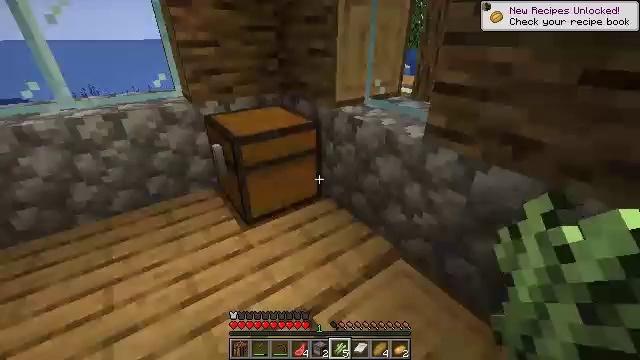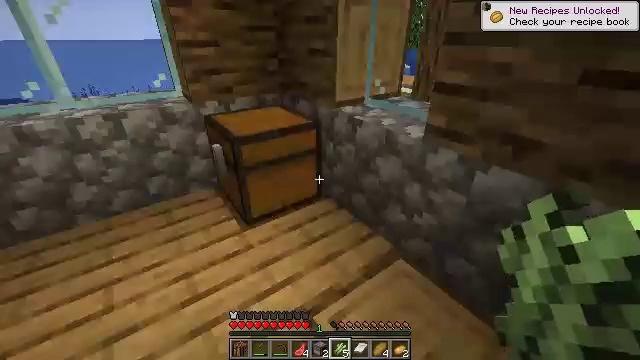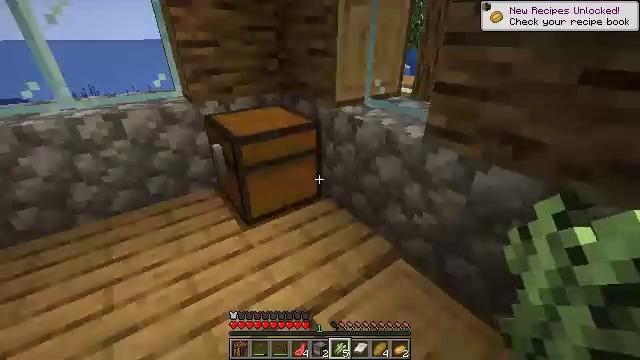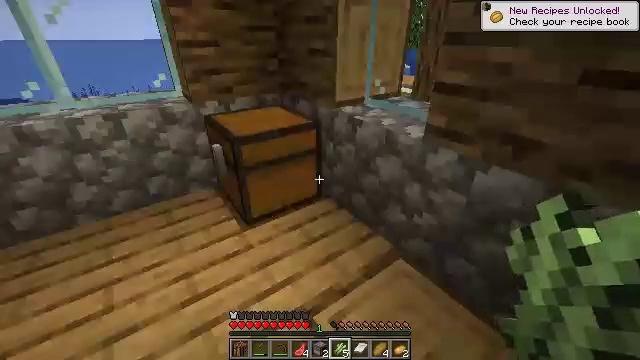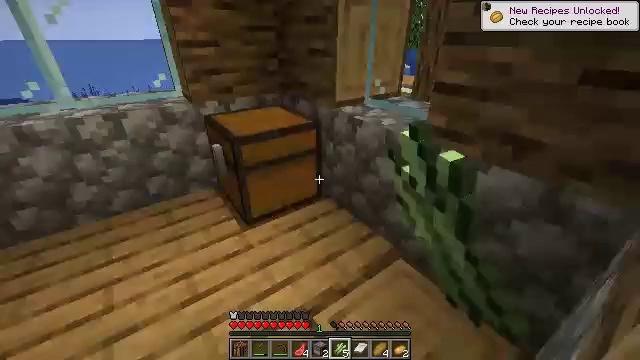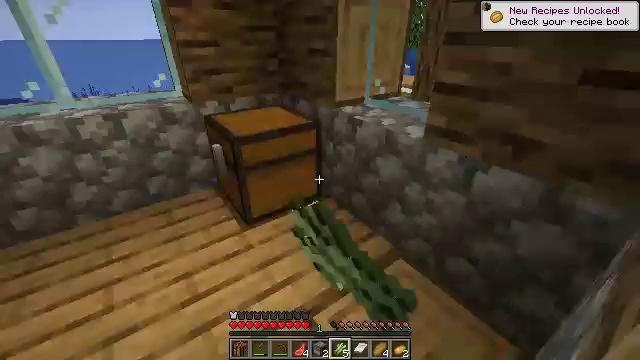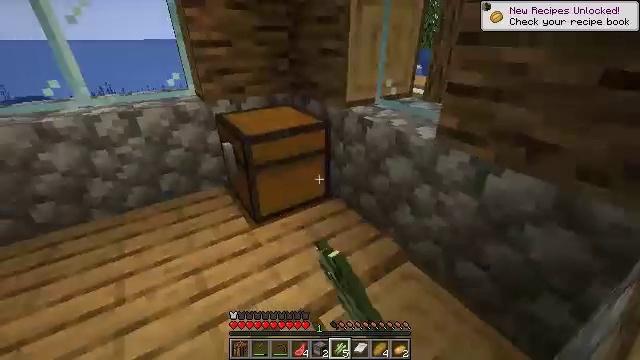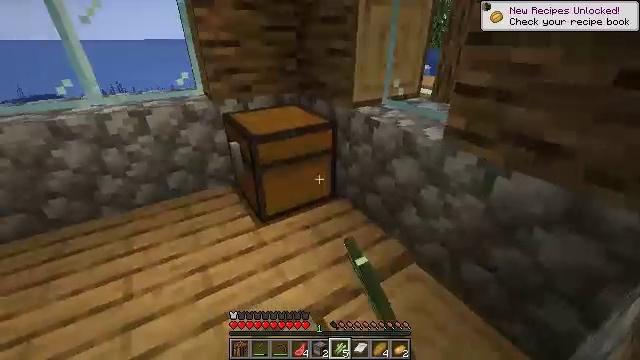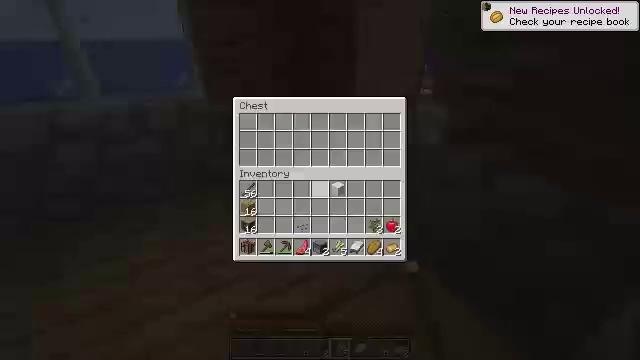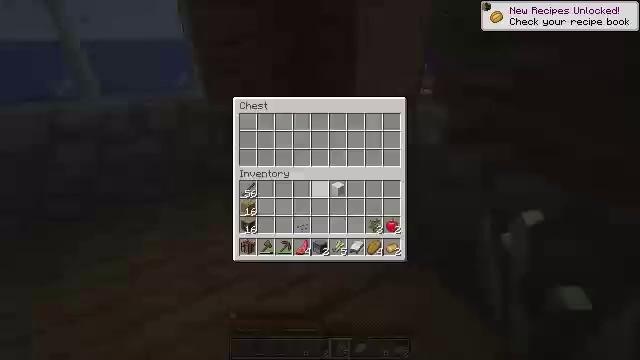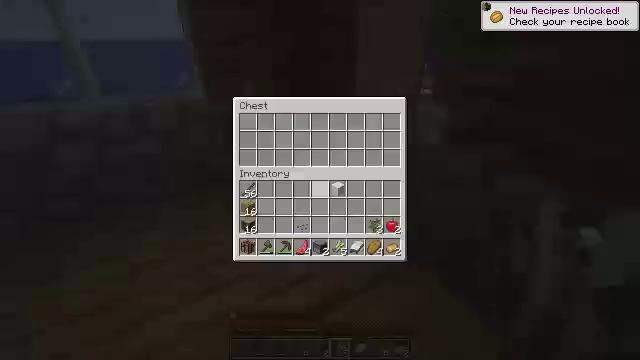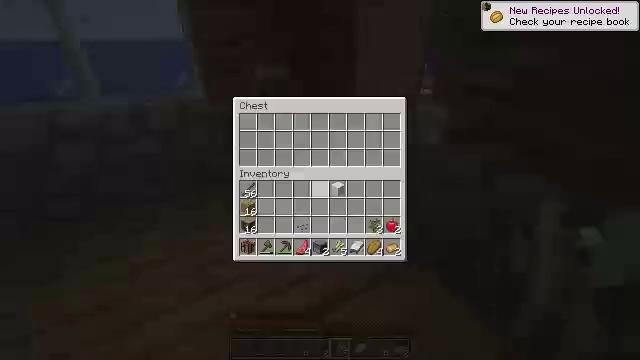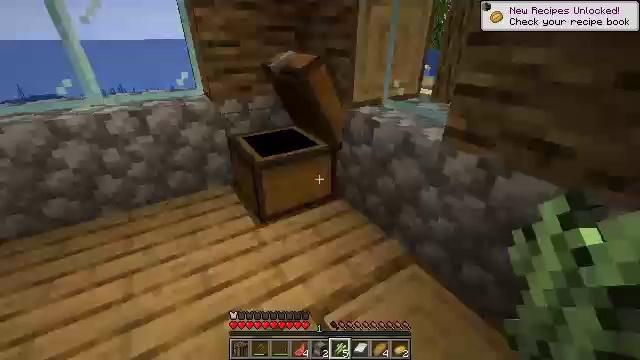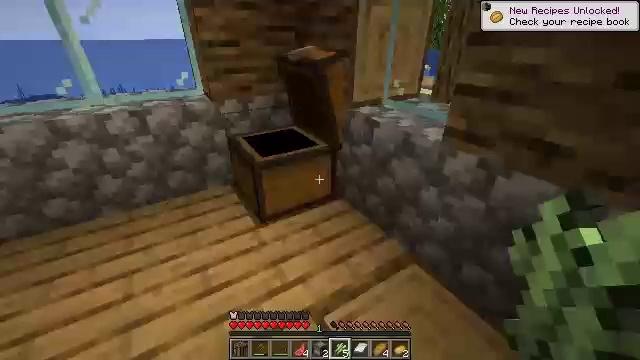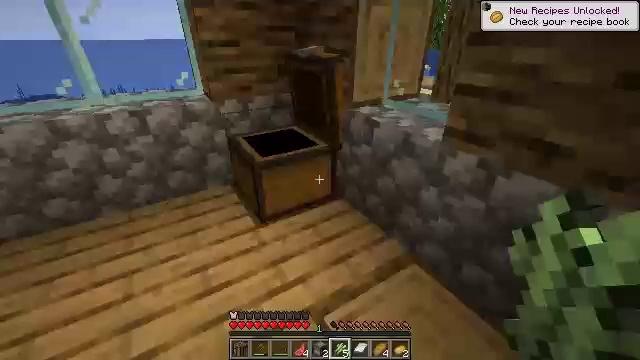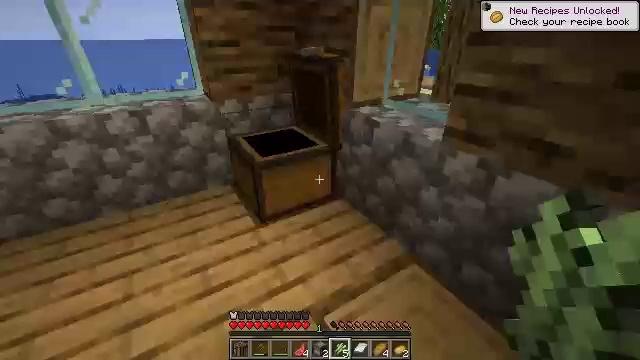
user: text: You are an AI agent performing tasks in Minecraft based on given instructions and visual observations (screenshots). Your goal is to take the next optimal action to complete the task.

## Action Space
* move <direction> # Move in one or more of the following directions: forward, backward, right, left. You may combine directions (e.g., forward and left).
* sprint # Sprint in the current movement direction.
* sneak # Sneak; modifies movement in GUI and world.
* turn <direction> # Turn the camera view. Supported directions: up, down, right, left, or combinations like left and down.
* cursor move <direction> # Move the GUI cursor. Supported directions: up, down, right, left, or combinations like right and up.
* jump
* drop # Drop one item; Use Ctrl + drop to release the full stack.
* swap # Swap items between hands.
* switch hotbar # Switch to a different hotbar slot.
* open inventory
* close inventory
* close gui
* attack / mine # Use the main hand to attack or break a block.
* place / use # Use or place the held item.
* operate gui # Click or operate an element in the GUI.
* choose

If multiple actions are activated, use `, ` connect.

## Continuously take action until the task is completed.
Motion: motion action
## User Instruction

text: Break the chest to retrieve items inside.
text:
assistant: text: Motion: no_op
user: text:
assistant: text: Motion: no_op
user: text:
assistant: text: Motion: use / place
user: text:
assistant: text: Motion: use / place
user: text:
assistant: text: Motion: use / place
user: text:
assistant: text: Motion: turn left
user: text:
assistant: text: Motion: turn left
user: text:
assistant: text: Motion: no_op
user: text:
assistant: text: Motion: no_op
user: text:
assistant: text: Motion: no_op
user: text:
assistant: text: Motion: no_op
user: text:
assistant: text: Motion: close inventory
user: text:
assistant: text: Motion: close inventory
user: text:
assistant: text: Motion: close inventory
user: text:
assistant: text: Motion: no_op
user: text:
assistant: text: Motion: no_op
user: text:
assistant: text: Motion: switch to hotbar 2
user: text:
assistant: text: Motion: switch to hotbar 2
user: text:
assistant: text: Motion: switch to hotbar 2
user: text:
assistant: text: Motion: turn left
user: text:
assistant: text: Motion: turn left, attack / mine
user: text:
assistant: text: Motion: turn left, attack / mine
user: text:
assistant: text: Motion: turn left, attack / mine
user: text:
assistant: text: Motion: turn left, attack / mine
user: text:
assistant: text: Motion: turn left, attack / mine
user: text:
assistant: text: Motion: attack / mine
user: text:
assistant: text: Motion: attack / mine
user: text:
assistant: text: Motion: attack / mine
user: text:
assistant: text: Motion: attack / mine
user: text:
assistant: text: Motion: attack / mine